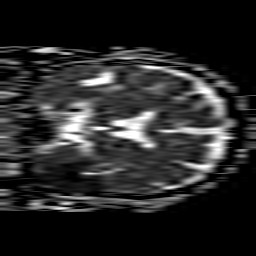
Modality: ADC
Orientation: coronal
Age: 48
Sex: male
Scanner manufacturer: philips
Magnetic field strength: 1.5 T
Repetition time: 3.499 s
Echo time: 0.09257 s